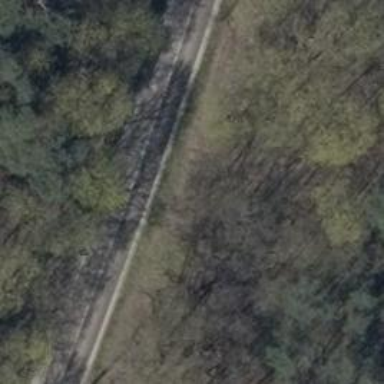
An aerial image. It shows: Unclassified road with asphalt surface.